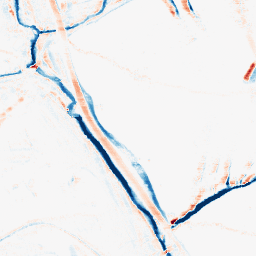
Category: morphological
Decomposition family: morphological_rect
Decomposition parameters: operation: average
width: 10
height: 5
Upsampling method: quintic
Upsampling parameters: scale: 4
Upsampling scale: 4